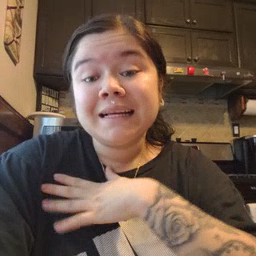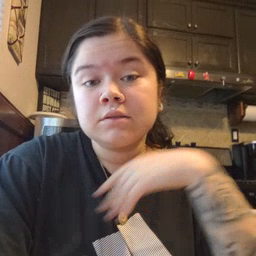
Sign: please